Question: I want to render color gradient that start from one side to another. In the figure as you can see, the color gradients start from minimum bounding box to maximum bounding box. The code is below.
'''
Point c = (VERTICES[i] - min) / (max - min);
p_COLOR[i].setRGB(c.red, c.green, c.blue);
'''

Here the issue is, the color gradient is not following any direction (for example down to up: down side has two colors red and bluish purple). But I need to apply gradient that start from -x to x OR -y to y OR -z to z, means if red color start from -y then only red color covers -y side area then by moving gradient from -y to y, increment the color with red after blue then green then yellow etc. There should not be red and bluish purple at down side, there must be only red then moving upward to blue then green and so on.
how can I do that ? what would be the equation ?
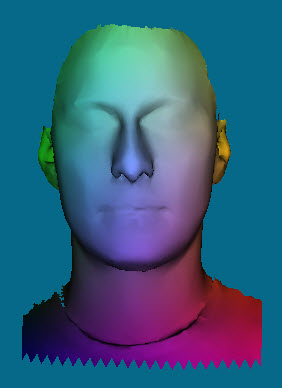
Answer: Your solution is very simple, yet very limited. You should only use one component of your VERTICES struct (I assume 'VERTICES[i]' holds position of the current vertex) if you want the gradient to apply across only one axis. Split your code into two parts:
'''
vec3 Gradient (float param)
{
param = clamp(param, 0, 1);
// we are treating these colors as HSL now:
vec3 ColorA (0, 0.5, 0.5);
vec3 ColorB (1, 0.5, 0.5);
// so now we need to convert them to plain old RGB
// note how the blending equation remains the same
return HSL2RGB(param * ColorA + (1-param) * ColorB); // simple blending equation
}
'''
'''
float c = ((VERTICES[i] - min) / (max - min)).x; // or y,z
p_COLOR[i].setRGB(Gradient(c));
'''
The shaders are in normal GLSL, so please excuse my ignorance in ES.